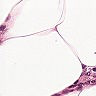
Metastatic tissue present: no